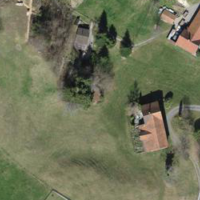
EUNIS habitat code: 24
Species observed at this site:
Cirsium vulgare